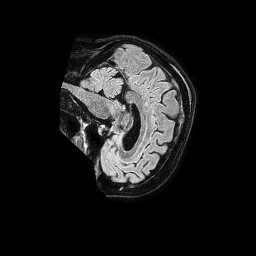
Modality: FLAIR
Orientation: sagittal
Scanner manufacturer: philips
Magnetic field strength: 1.5 T
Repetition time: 4.8 s
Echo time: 0.3 s